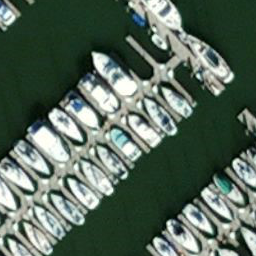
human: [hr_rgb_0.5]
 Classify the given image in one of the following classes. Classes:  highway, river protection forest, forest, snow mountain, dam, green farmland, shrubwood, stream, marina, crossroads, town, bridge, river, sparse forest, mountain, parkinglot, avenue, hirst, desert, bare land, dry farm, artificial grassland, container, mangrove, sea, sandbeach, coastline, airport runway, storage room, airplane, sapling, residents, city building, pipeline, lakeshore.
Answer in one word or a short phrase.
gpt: marina